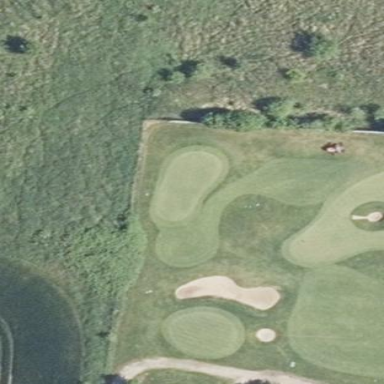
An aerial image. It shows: Golf green.